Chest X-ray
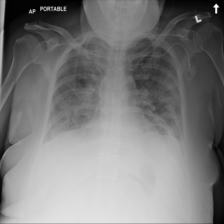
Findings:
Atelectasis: positive
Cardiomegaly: negative
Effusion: negative
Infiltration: positive
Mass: negative
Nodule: negative
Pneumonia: negative
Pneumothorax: negative
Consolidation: negative
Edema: negative
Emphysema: negative
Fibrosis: negative
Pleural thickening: negative
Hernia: negative